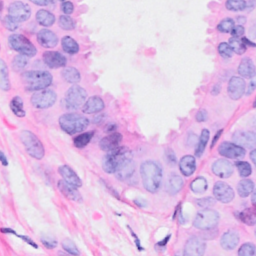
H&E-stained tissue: Breast